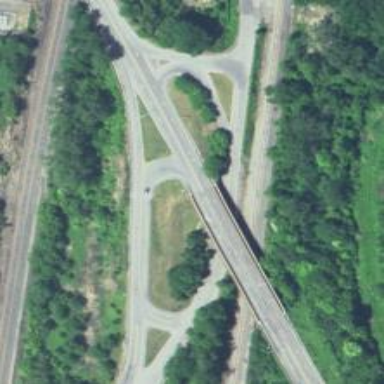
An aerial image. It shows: Primary link highway.